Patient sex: M
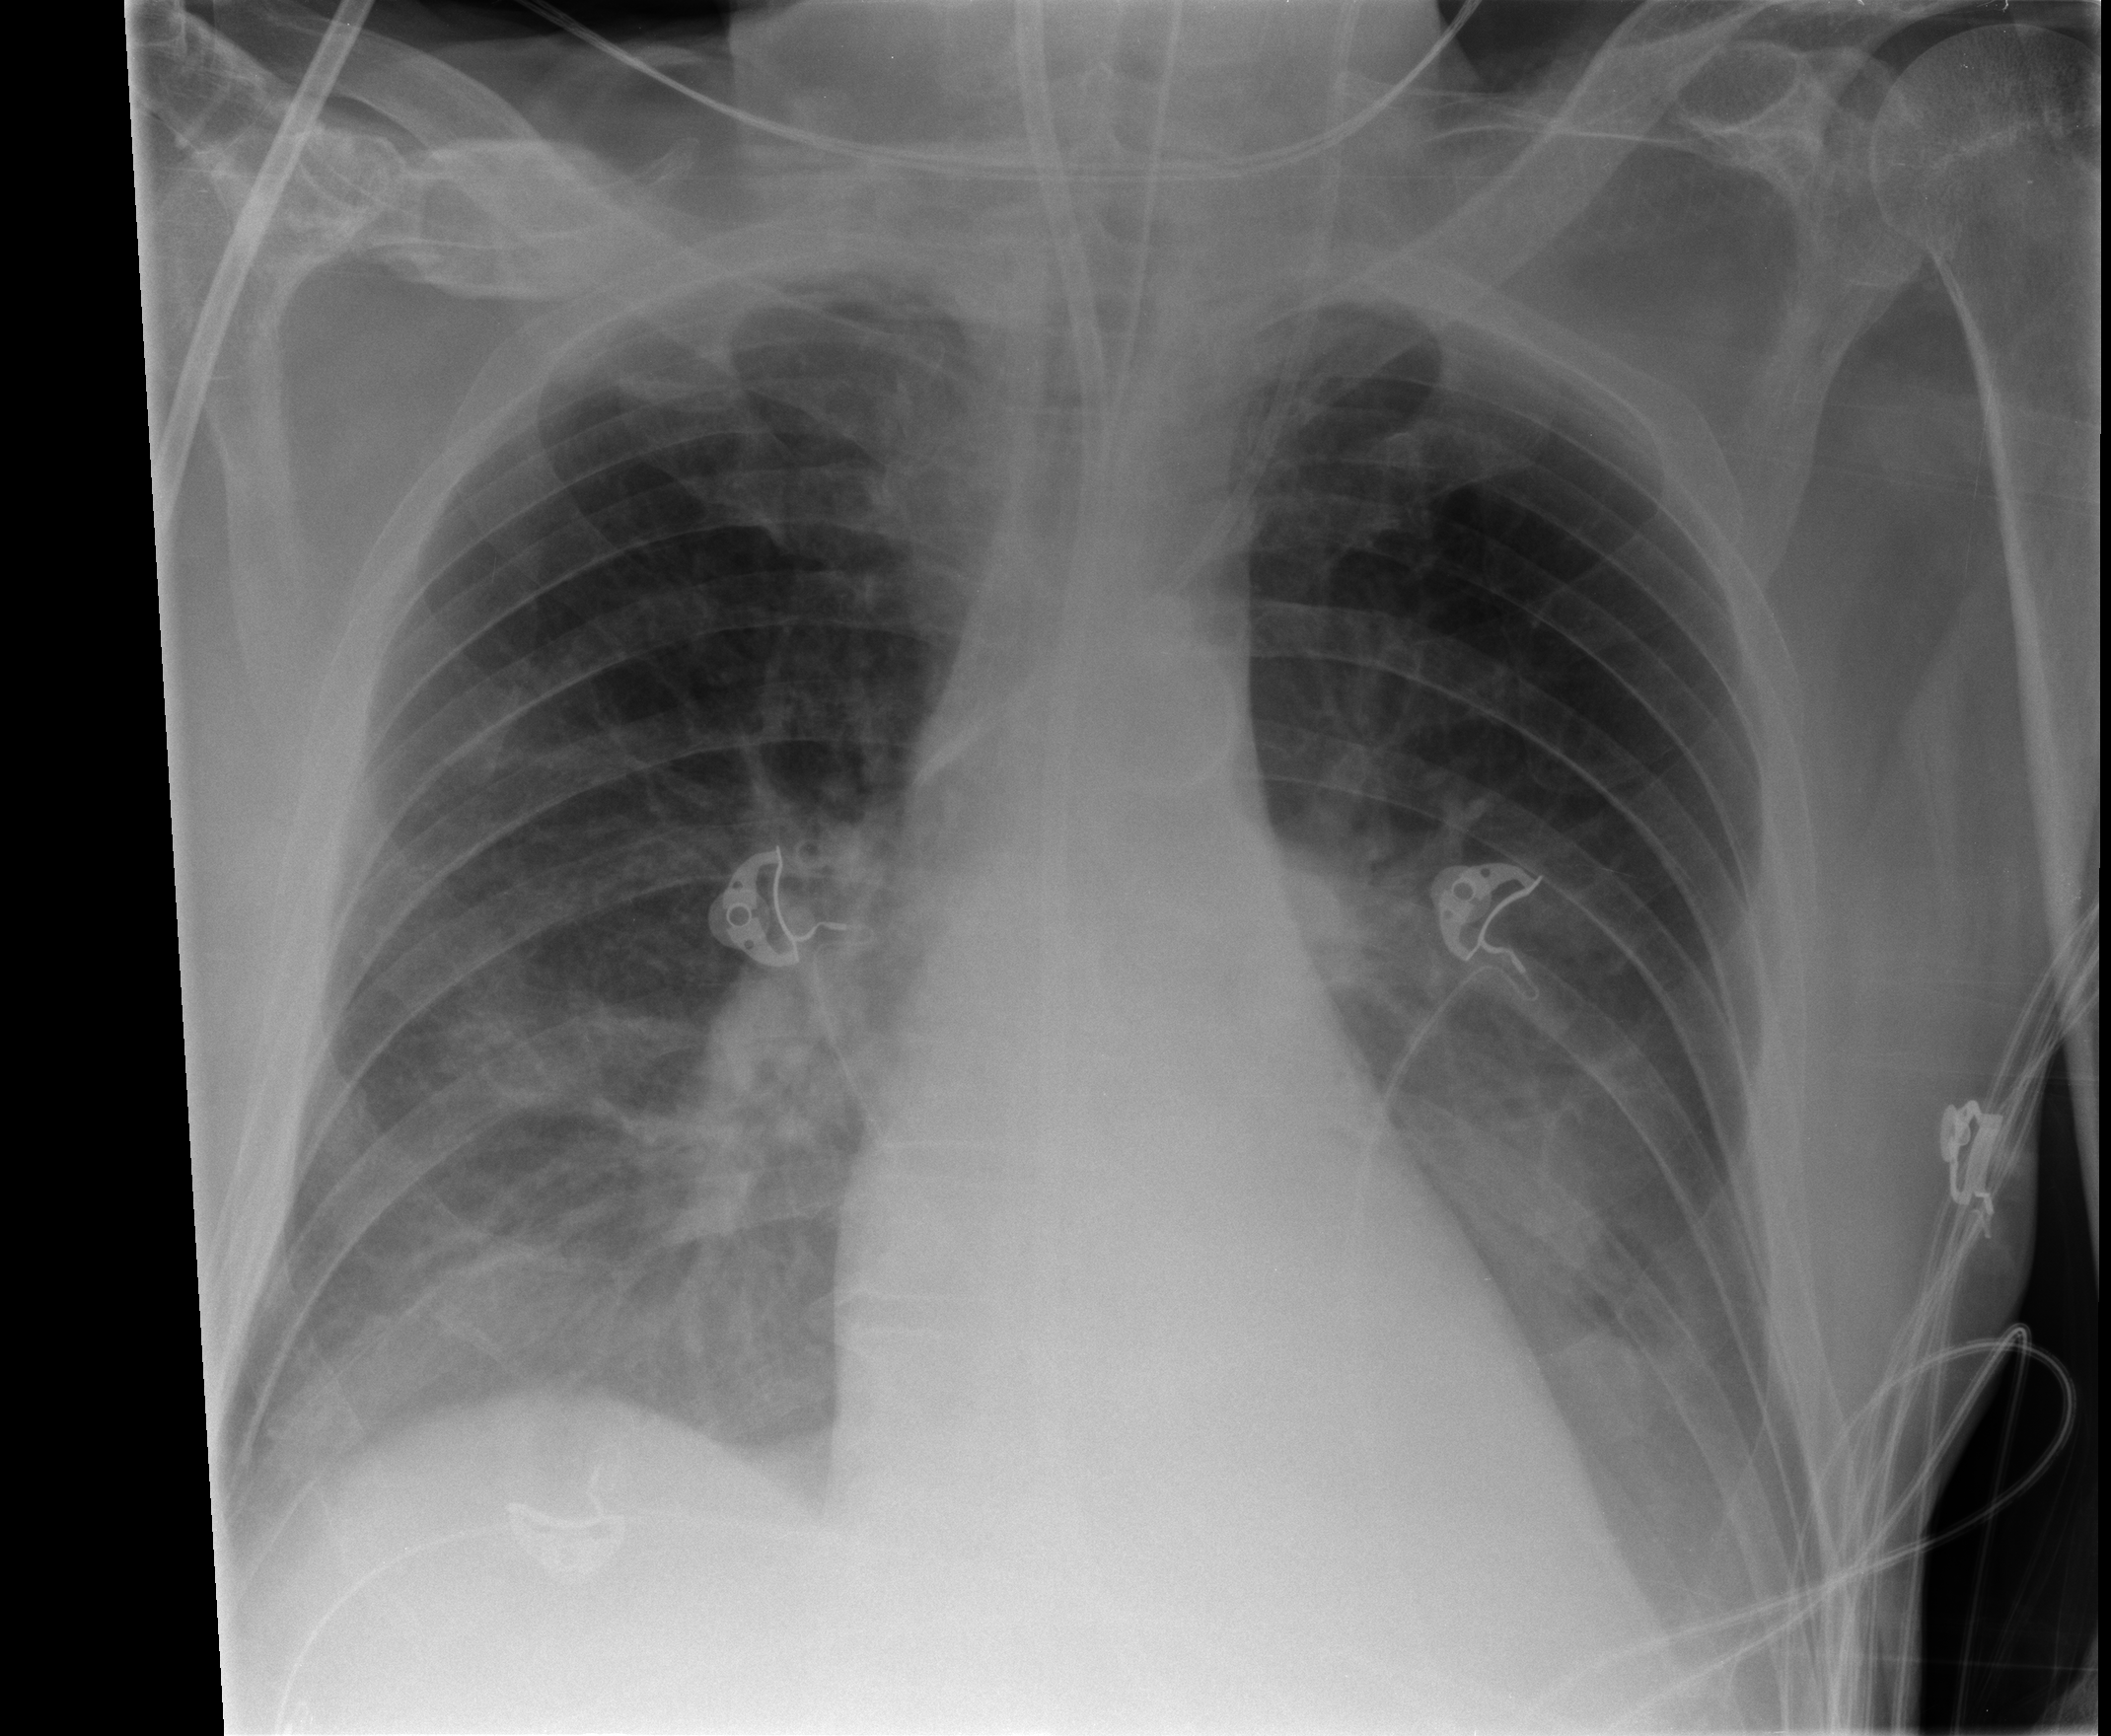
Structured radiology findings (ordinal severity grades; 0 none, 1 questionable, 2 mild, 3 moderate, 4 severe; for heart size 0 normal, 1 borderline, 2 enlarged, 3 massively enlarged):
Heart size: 0
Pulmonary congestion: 0
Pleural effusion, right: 1
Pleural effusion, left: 1
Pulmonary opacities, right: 1
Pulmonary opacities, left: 0
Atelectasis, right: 2
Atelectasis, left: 2